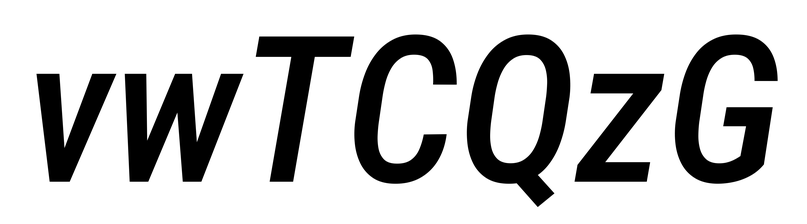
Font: Roboto-Italic_Condensed_Medium_Italic